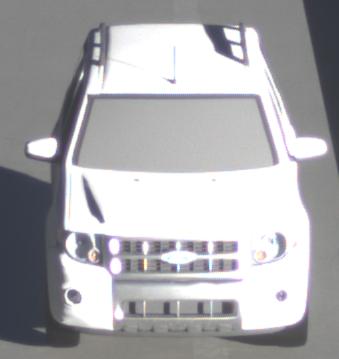
Make: Ford
Model: Escape Hybrid
Detailed model: -
Model produced from: 2004
Model produced until: 2012
Doors: 5
Color: white
Road condition: wet road
Daytime: sunrise or sunset
Contrast: high contrast